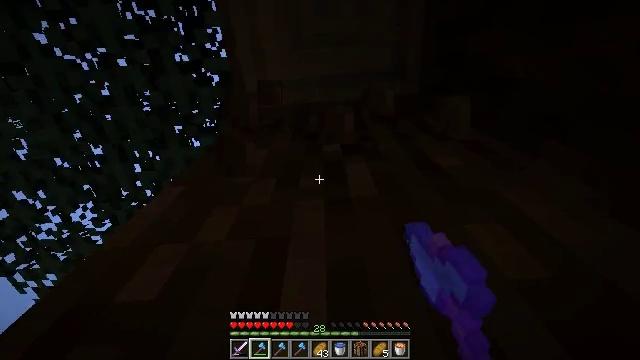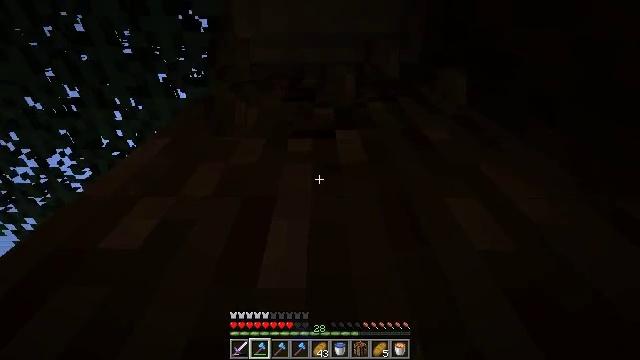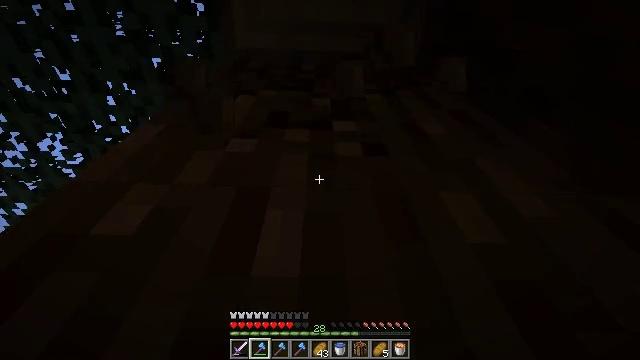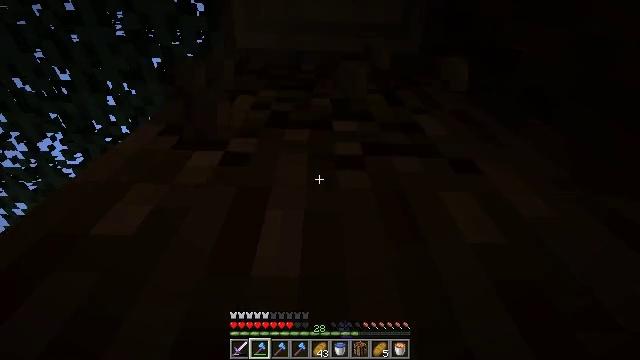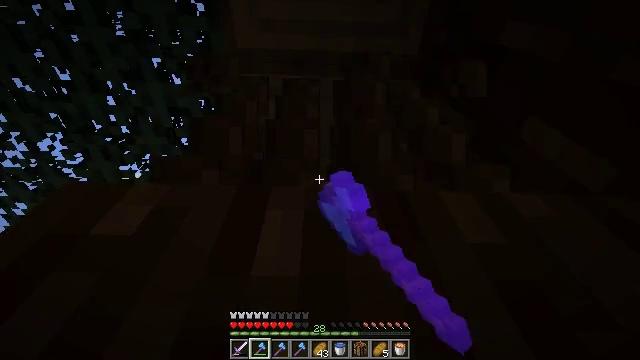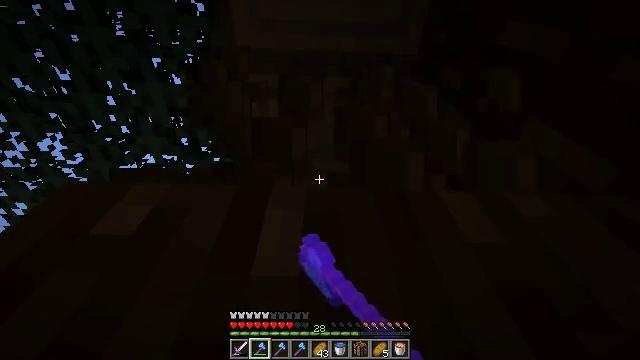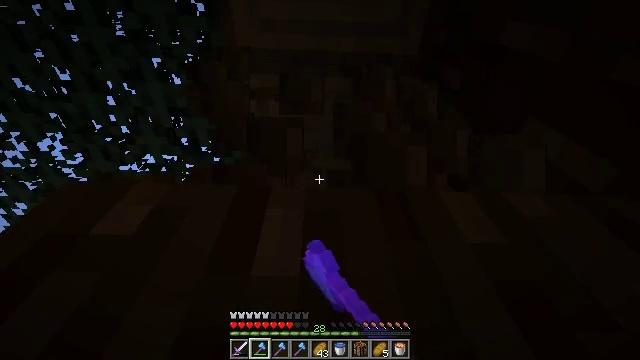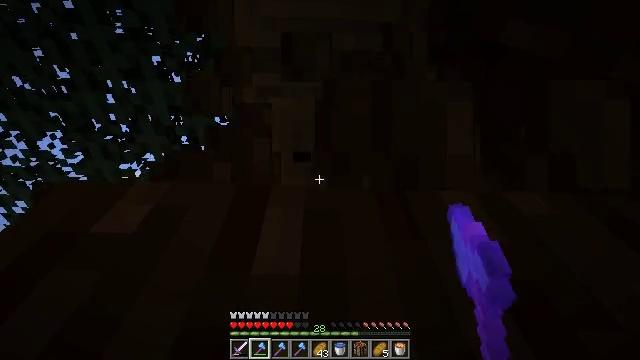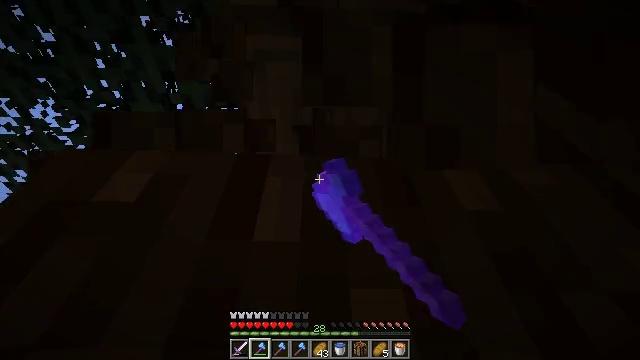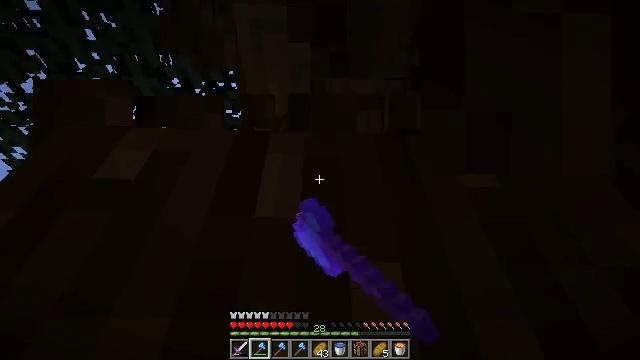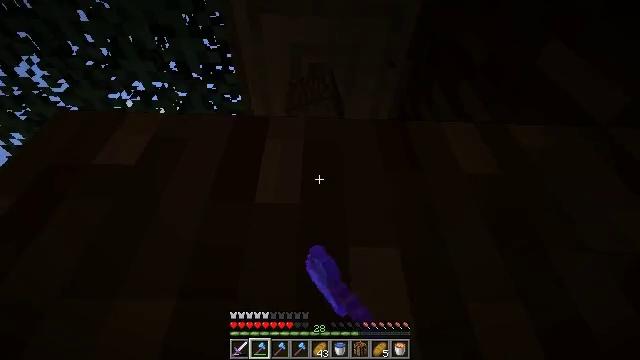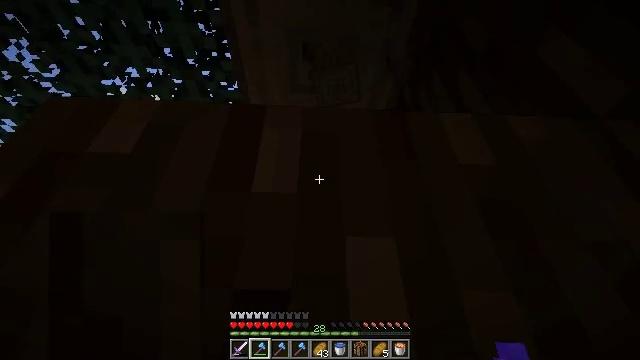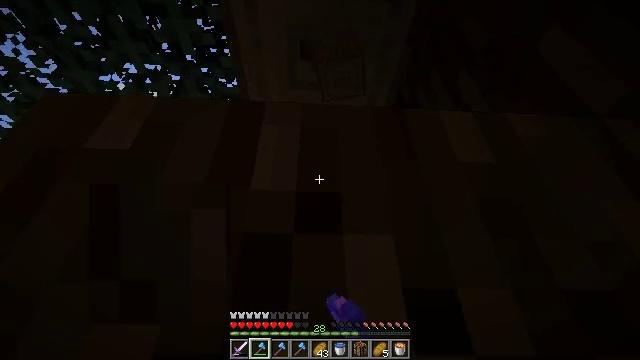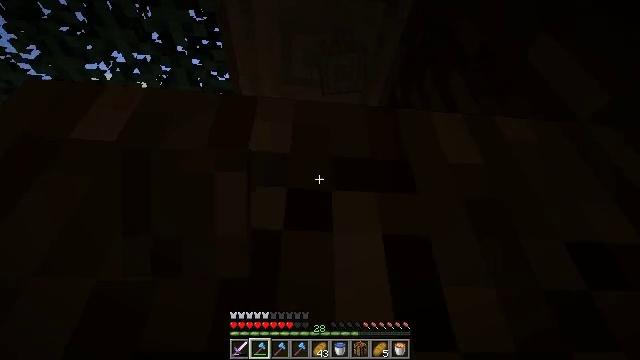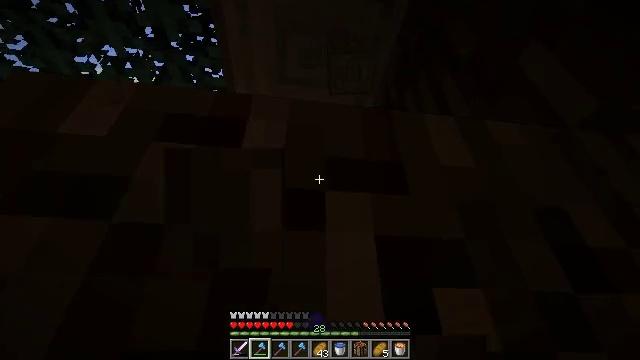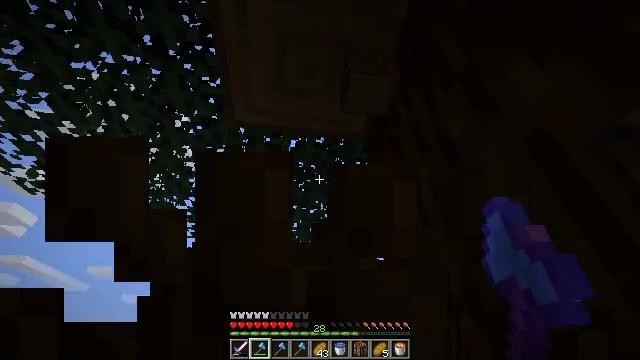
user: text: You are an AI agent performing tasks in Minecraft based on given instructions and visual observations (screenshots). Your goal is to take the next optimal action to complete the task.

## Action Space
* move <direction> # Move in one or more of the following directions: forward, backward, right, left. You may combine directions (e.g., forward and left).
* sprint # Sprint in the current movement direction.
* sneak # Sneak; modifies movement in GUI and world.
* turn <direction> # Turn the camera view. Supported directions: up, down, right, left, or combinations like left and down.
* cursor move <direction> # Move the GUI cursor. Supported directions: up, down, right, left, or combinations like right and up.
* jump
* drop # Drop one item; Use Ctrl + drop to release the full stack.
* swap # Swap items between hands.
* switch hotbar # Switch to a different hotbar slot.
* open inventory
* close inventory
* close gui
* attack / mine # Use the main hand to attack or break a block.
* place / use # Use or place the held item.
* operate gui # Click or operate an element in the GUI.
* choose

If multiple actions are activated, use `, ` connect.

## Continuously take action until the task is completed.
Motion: motion action
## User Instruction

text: Chop down the spruce log.
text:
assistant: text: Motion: turn right and down, attack / mine
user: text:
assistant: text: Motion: turn right and down, attack / mine
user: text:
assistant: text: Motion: attack / mine
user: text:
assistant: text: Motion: attack / mine
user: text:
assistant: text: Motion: attack / mine
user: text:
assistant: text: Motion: attack / mine
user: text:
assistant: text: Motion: attack / mine
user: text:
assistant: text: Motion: turn down, attack / mine
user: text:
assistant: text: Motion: turn down, attack / mine
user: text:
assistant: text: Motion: turn down, attack / mine
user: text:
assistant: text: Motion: turn down, attack / mine
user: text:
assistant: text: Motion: attack / mine
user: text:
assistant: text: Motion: turn right, attack / mine
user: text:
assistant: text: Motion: turn right, attack / mine
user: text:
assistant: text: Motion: turn right and up, attack / mine
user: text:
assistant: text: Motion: attack / mine
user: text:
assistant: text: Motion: attack / mine
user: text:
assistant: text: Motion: move forward, attack / mine, jump
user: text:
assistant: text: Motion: move forward, turn left and up, attack / mine, jump
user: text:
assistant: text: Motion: move forward, attack / mine, jump
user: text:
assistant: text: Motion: move forward, turn up, attack / mine, jump
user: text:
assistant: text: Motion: move forward, turn right and up, attack / mine, jump
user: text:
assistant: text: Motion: move forward, turn up, attack / mine, jump
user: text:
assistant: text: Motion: move forward, turn up, attack / mine, jump
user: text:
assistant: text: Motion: move forward, turn right, attack / mine, jump
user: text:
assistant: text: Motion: move forward, turn right and up, attack / mine, jump
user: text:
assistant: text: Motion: move forward, turn right, attack / mine
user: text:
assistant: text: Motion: move forward, turn right and up, attack / mine
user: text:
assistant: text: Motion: turn right and up, attack / mine
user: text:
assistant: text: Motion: turn right and up, attack / mine